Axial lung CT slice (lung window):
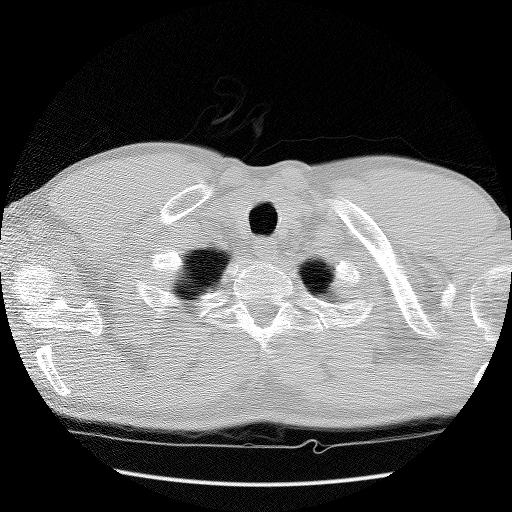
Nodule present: no